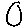
Label: circle